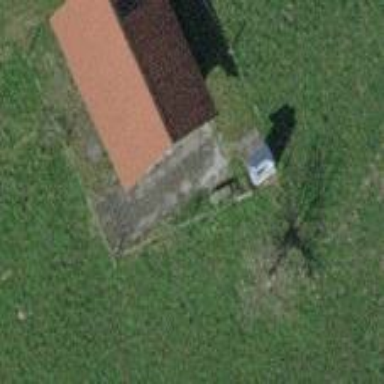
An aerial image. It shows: Hut.